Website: home-depot
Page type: account-dashboard
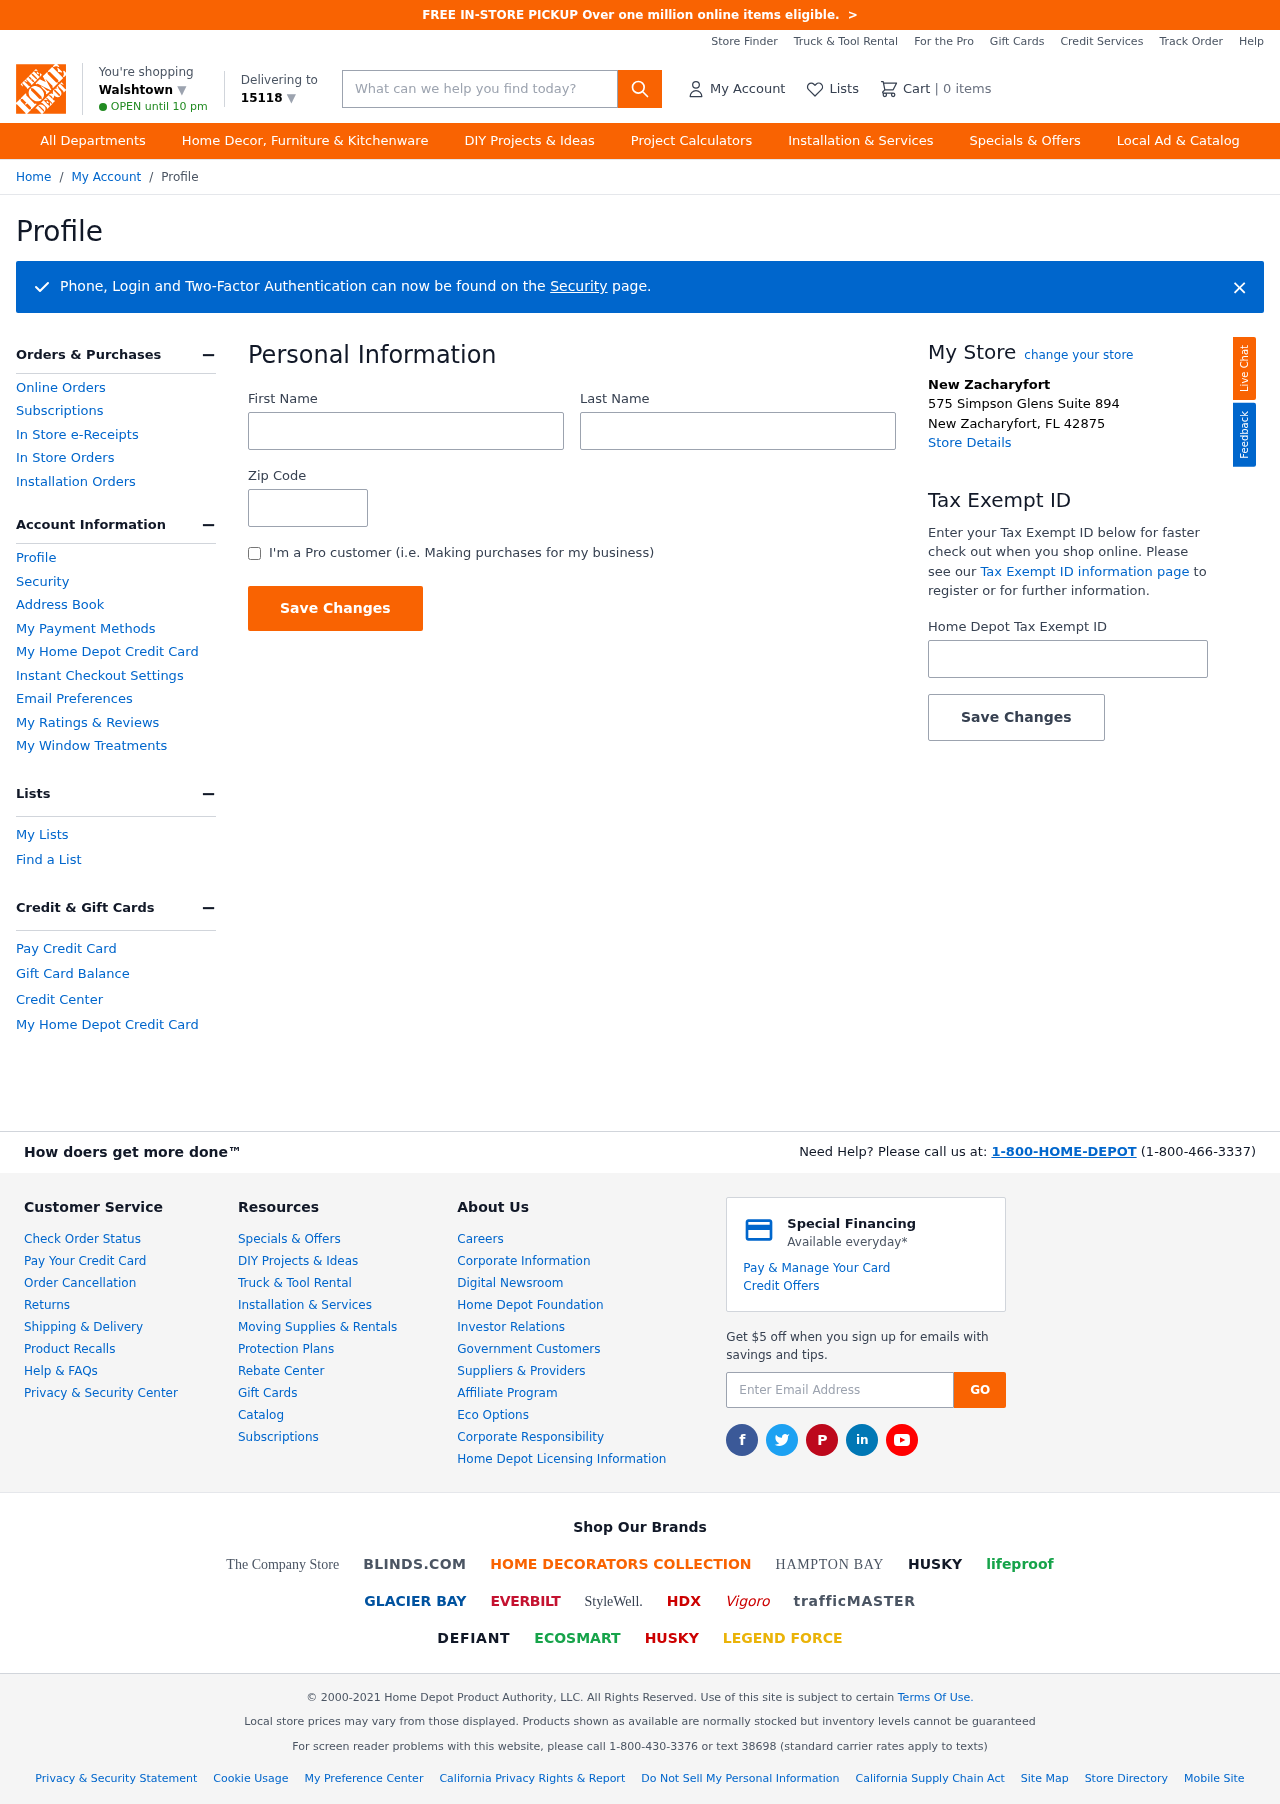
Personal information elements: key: PII_CITY
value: Walshtown ▼
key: PII_FIRSTNAME
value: Cory
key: PII_LASTNAME
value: Watts
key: PII_LOCATION1_CITY
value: New Zacharyfort
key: PII_LOCATION1_CITY_STATE_ZIP
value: New Zacharyfort, FL 42875
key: PII_LOCATION1_STREET
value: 575 Simpson Glens Suite 894
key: PII_POSTCODE
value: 15118 ▼
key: PII_POSTCODE
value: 15118
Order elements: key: ORDER_NUM_ITEMS
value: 0
Search elements: key: HEADER_SEARCH
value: What can we help you find today?